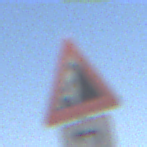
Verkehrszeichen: SteinschlagRechts
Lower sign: RichtungsangabeDurchPfeile2
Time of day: Midday
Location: Outdoor (RoadRail)
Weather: Clear
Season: Summer
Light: Natural